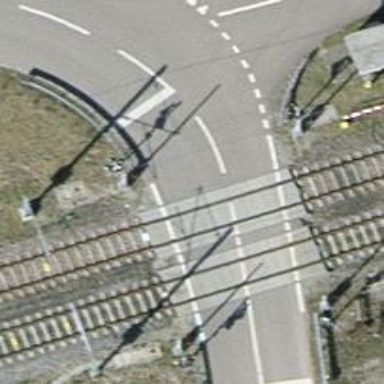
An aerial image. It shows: Level railway crossing with flashing lights. The barrier at the crossing is of the double half type.